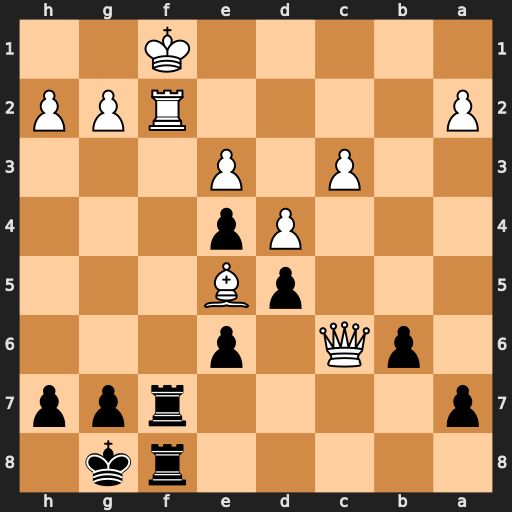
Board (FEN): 5rk1/p4rpp/1pQ1p3/3pB3/3Pp3/2P1P3/P4RPP/5K2
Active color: b
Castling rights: -
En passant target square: -
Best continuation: Rxf2+ Ke1 Rf1+ Ke2 R8f2#